【题型】填空题　【知识点】平面几何　【难度】easy
如图，\(AB \parallel CD \parallel EF\)，如果 \(AD = 2\)，\(DF = 1\)，\(BE = 5\)，那么 \(CE = \underline{\quad\quad}\)。

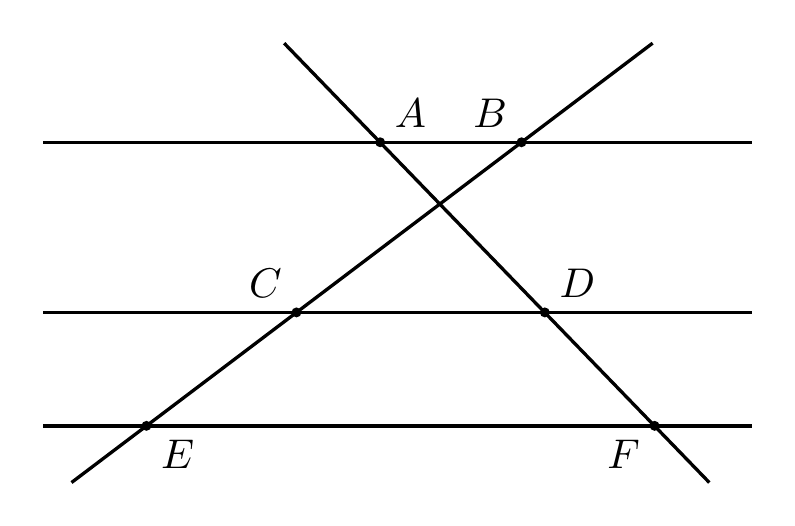
【解答】
【答案】\(\boldsymbol{\dfrac{5}{3}}\)（或 \(1\dfrac{2}{3}\)）

\vspace{1em}

【分析】根据平行线分线段成比例定理求解即可。

\vspace{1em}

【详解】解：\(\because AB \parallel CD \parallel EF\)，
\[
\therefore \frac{AD}{DF} = \frac{BC}{CE},
\]
\(\because AD = 2\)，\(DF = 1\)，\(BE = 5\)，
\[
\therefore \frac{2}{1} = \frac{5 - CE}{CE}, \quad \text{解得 } CE = \frac{5}{3},
\]
经检验，\(CE = \frac{5}{3}\) 满足所列方程，

故答案为：\(\boldsymbol{\dfrac{5}{3}}\)。

\vspace{1em}

【点睛】本题考查平行线分线段成比例定理、解分式方程，熟练掌握平行线分线段成比例定理是解答的关键，注意比例线段要对应。

\end{document}